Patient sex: M
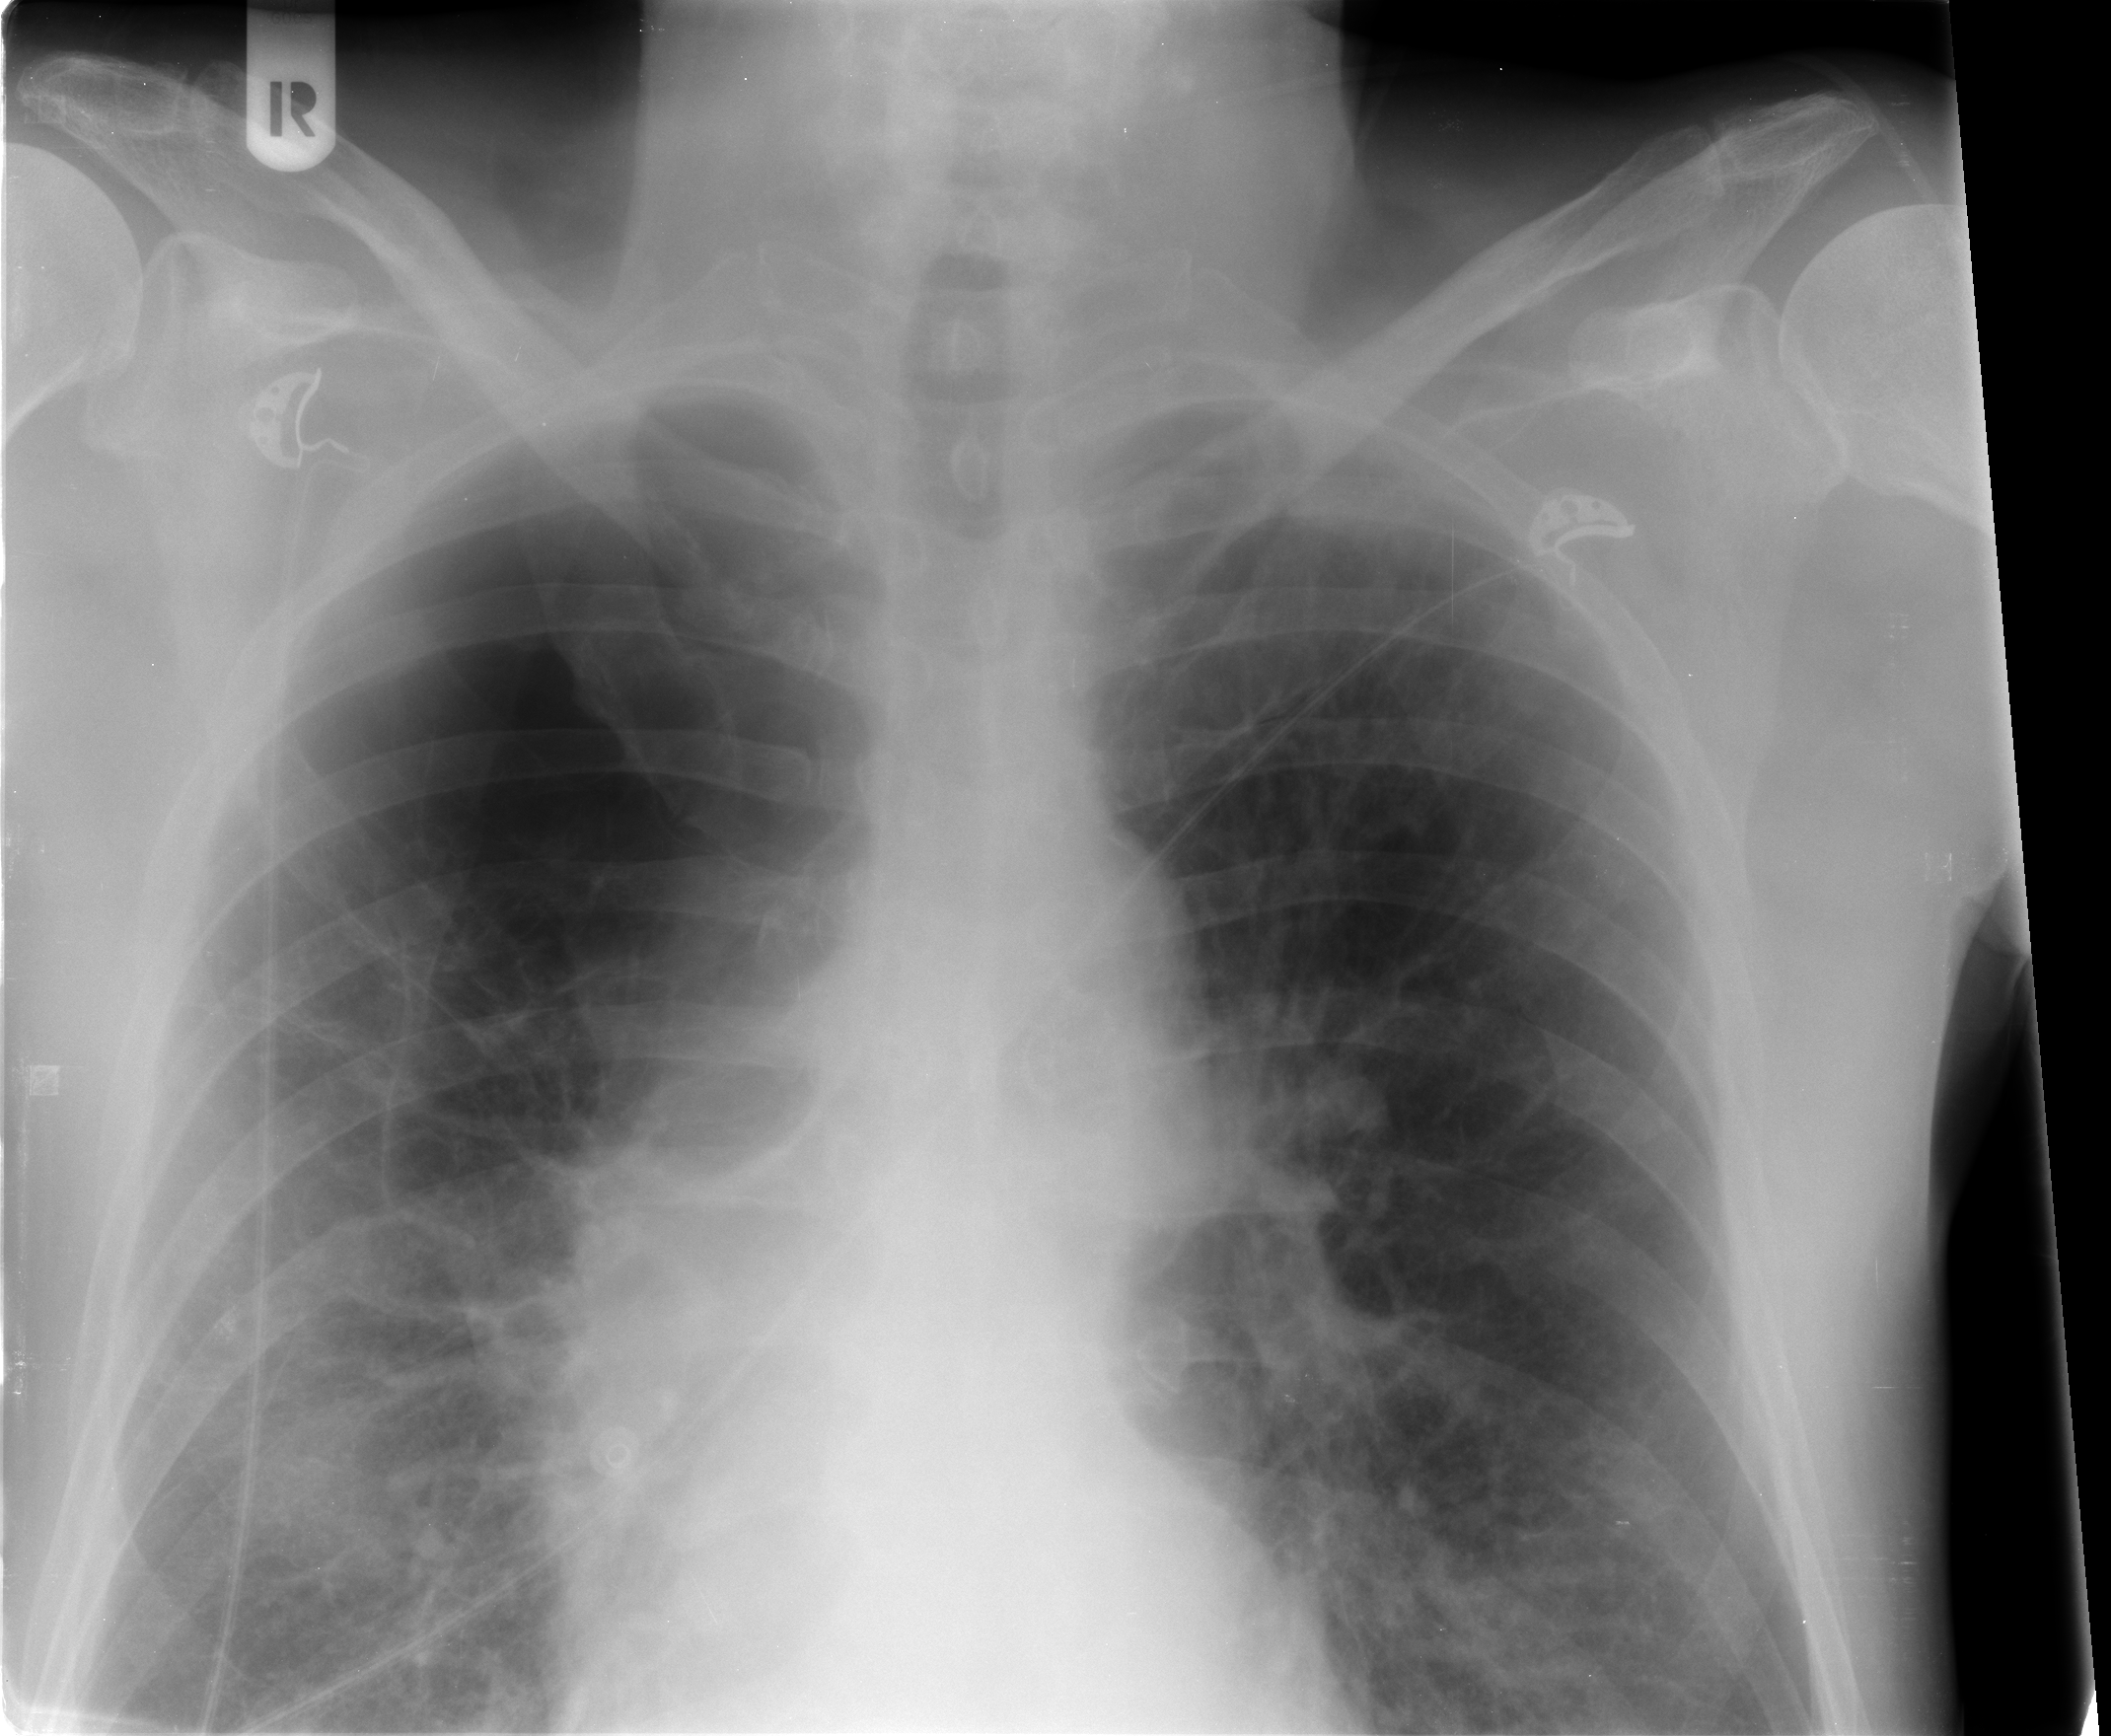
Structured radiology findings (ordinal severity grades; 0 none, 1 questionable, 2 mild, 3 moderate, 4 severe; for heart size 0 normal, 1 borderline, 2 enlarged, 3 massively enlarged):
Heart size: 0
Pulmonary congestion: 1
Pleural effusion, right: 0
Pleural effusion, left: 0
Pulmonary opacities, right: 1
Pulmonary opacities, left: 0
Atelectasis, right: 2
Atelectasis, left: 1